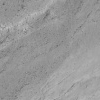
Atmospheric dust classification: not_dusty